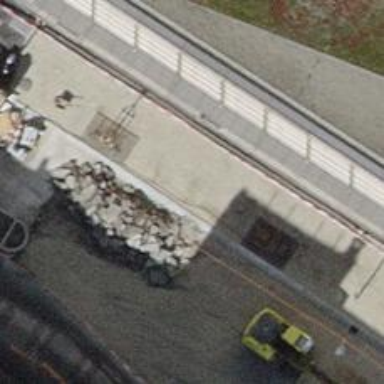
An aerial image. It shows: Bicycle parking area with bollard.